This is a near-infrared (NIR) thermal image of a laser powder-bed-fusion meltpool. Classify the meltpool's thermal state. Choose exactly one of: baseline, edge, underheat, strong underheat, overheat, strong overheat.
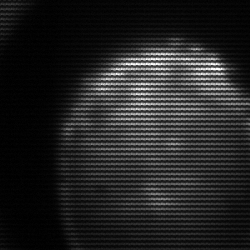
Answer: edge